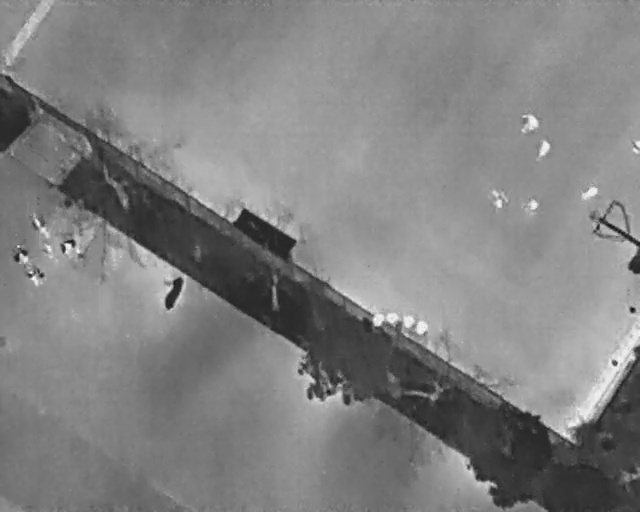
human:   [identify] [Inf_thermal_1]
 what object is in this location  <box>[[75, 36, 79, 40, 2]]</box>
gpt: <ref>1 large person at the right</ref>